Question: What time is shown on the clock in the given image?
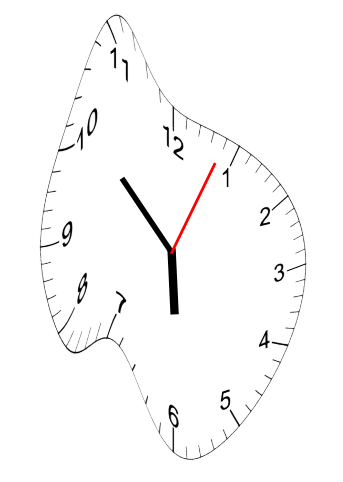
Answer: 05:52:04